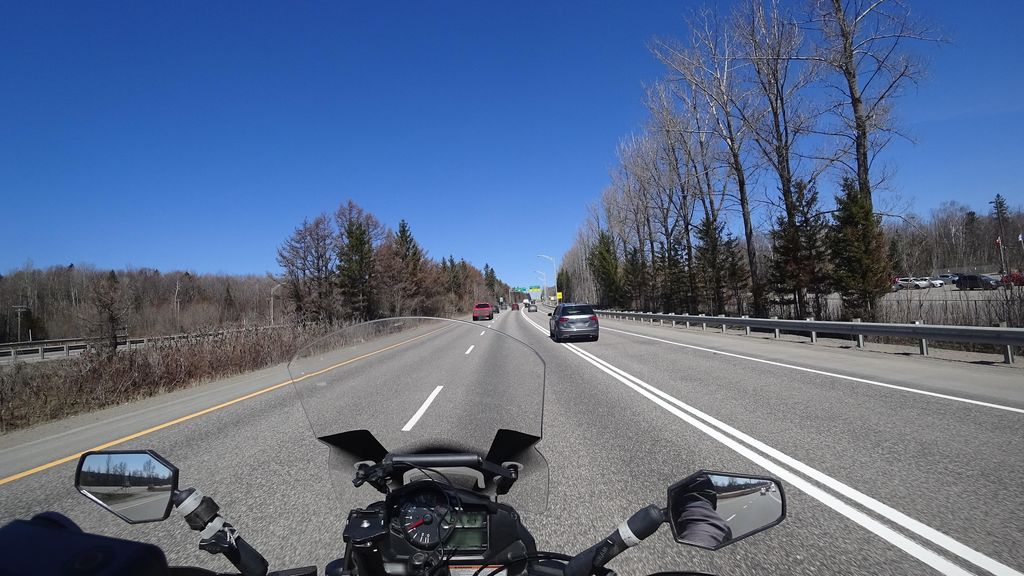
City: quebec_city